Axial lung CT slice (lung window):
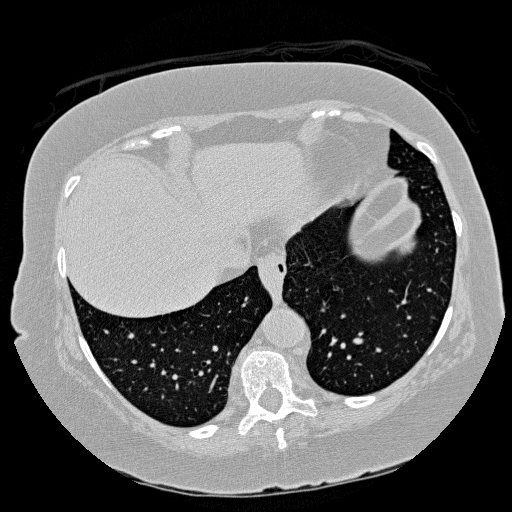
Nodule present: no